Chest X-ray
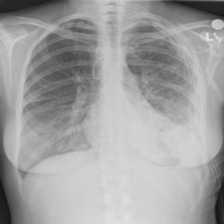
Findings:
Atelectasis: negative
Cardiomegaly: negative
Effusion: negative
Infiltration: negative
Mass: negative
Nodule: negative
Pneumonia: negative
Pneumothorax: negative
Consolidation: negative
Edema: negative
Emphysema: negative
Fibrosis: negative
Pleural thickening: negative
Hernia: negative